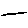
Label: line